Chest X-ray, PA view. Patient: 59 years old, sex F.
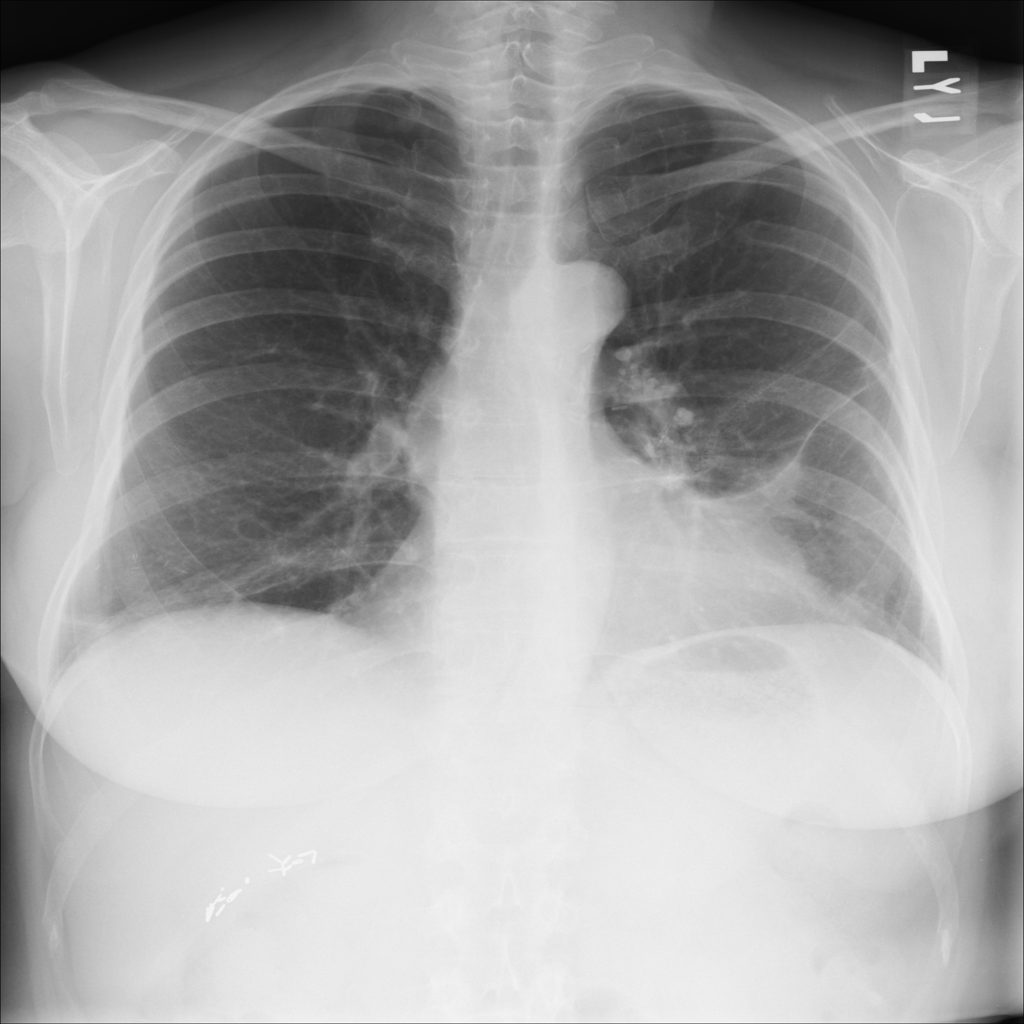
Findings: Fibrosis